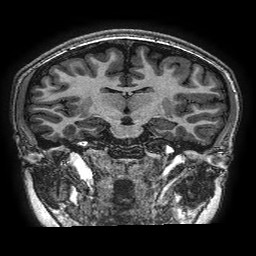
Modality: T1w
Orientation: sagittal
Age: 15
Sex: female
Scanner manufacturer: ge
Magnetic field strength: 3 T
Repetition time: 0.00766 s
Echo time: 0.003476 s